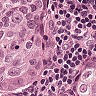
Metastatic tissue present: yes